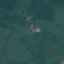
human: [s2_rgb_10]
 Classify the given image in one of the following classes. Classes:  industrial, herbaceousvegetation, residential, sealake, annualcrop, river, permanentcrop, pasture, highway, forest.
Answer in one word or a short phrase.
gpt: Pasture